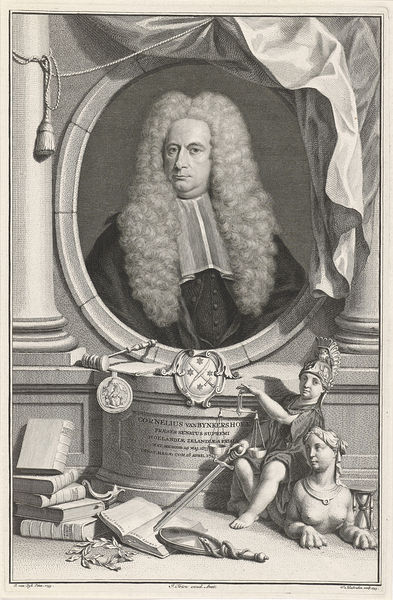
Titel: Portret van Cornelis van Bynkershoek
Künstler: Jacob Houbraken
Standort: Amsterdam
Institution: Rijksmuseum
Schlagwörter: mann, frau, säule, tuch, richter, barock, kragen, rahmen, portrait, porträt, vorhang, mantel, locken, putto, perücke, bücher, grafik, graphik, büste, kordel, buch, druck, druckgraphik, druckgrafik, stich, schwert, titelblatt, helm, herrscher, lorbeer, wappen, hammer, troddel, gelehrter, löwe, siegel, postament, kupferstich, sigel, sphinx, sphynx, perrücke, allongeperücke, theologe, frauenkopf, 18. jahrhundert, 1790, kartusches